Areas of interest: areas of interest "Shenzhen Futian District Yuanling Bajiaolou Nursing Home Center"
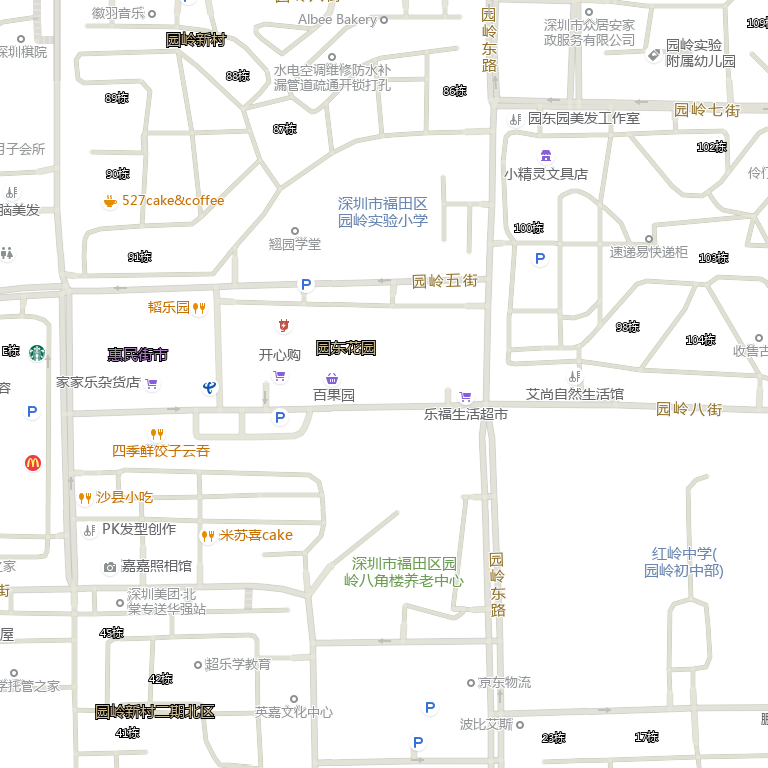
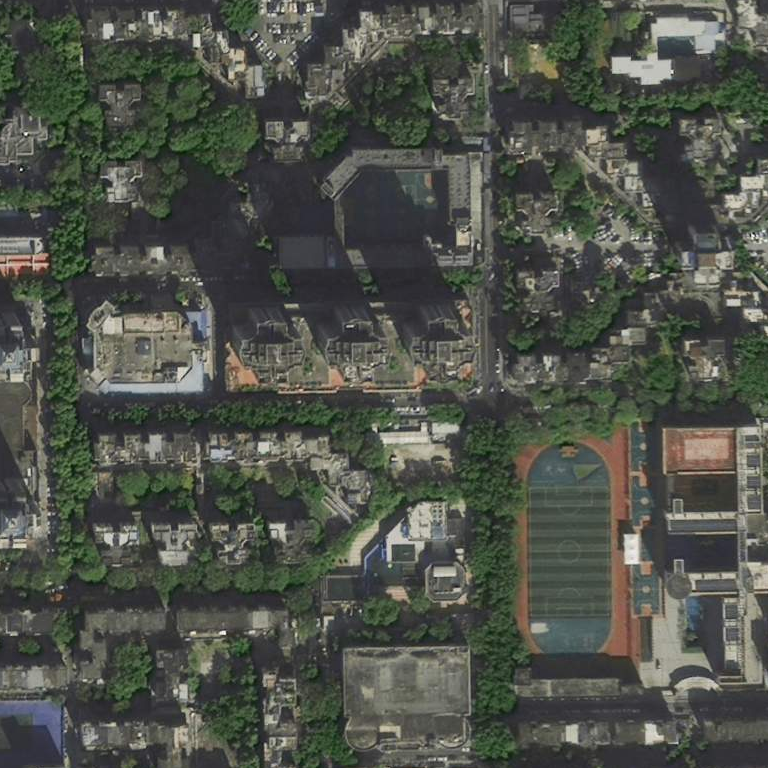